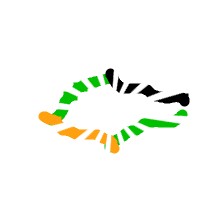
Shape: rhombus